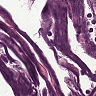
Metastatic tissue present: no